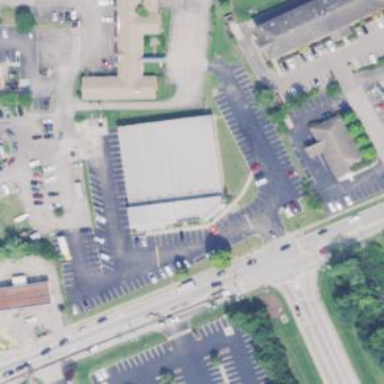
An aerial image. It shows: Building with bowling alley inside.